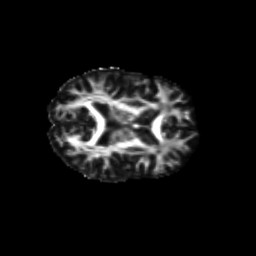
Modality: FA
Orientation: axial
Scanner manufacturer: siemens
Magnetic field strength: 3 T
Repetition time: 9.2 s
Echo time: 0.084 s